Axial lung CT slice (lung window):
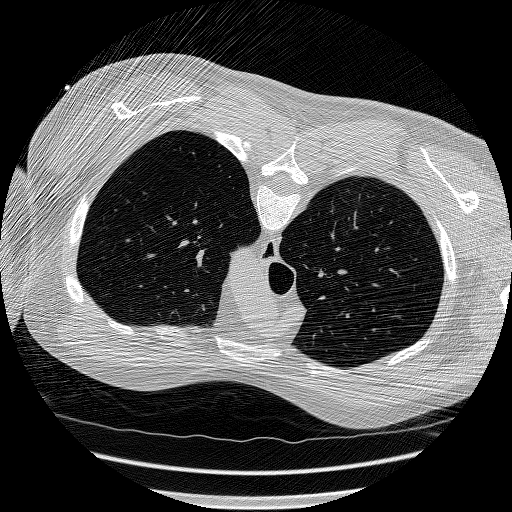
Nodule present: no